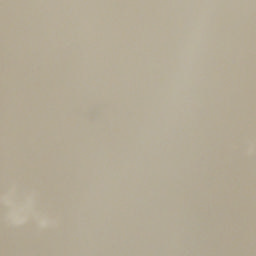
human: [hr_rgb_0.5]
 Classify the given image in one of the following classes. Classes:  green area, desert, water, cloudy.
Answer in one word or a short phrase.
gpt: cloudy